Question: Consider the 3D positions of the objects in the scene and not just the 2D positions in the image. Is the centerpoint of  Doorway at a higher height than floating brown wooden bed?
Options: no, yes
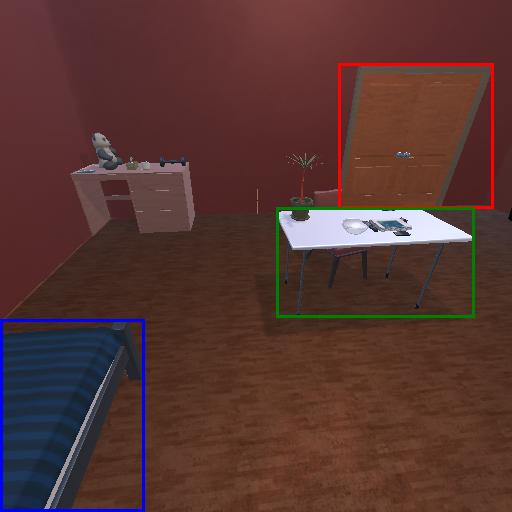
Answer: no